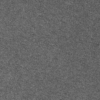
Label: dusty